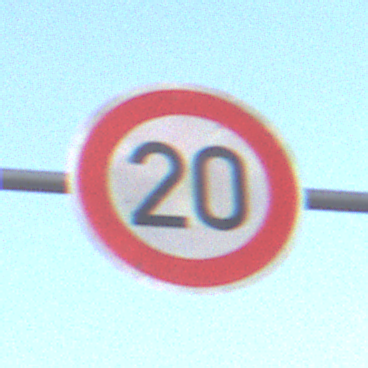
Verkehrszeichen: Geschwindigkeit20
Umgebung: Outdoor, Nature
Tageszeit: SunriseSunset
Wetter: PartlyCloudy
Licht: Natural
Jahreszeit: NotSpecified
Kontrast: LowContrast